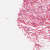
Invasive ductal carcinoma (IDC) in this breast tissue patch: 0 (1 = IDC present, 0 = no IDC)